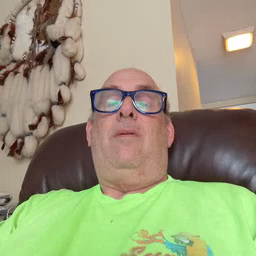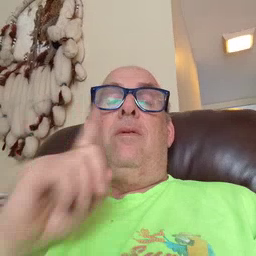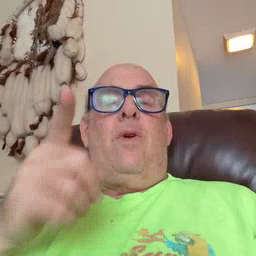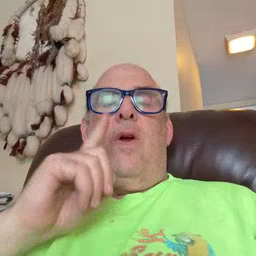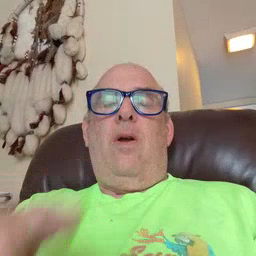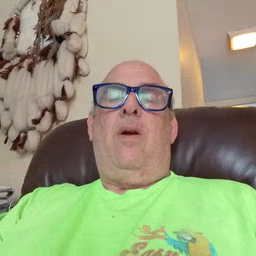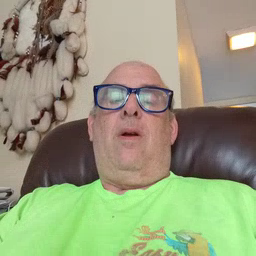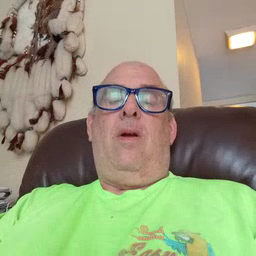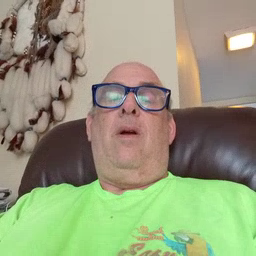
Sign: talk